Question: Good evening,
the aim is to have a mainwindow (created without Designer but by coding) with three sections next to each other:
1. a list of data points (vector)
2. statistics about the data points
3. a graphical summary (histogram)of the data
I have started to create my own widget do draw a diagram (just a line for test purposes so far).
However, while the tableview widget is shown, the widget (instance of class ) is not shown (should be a third vertical column).
A very similar problem in Stackoverflow gave me some direction. But while it helped me to display the widget with the table, I did not figure out how to show my custom widget.
<URL>
I have also checked literature (Summerfield and Qt4 Hui Entwicklung mit C++ by Jurgen Wolff), but they only have examples with only one central widget.
'''
#include "mainwindow.h"
#include <QApplication>
#include <QDebug>
MainWindow::MainWindow(QMainWindow *parent, Qt::WindowFlags flags) : QMainWindow(parent, flags)
{
mainWidget = new QWidget(this);
setCentralWidget(mainWidget);
tableWidget = new QTableWidget(mainWidget); // QTableWidget to display the data vector
//...
// here comes code to fill the table...
//...
// result labels
lbl_sampleSize = new QLabel("sample size");
lbl_meanValue = new QLabel("mean");
lbl_sigma = new QLabel("sigma");
lbl_andersonDarling = new QLabel("Anderson Darling");
lbl_pValue = new QLabel("p-value for Anderson-Darling");
rightLayout = new QVBoxLayout(); // a vertical layout to contain labels
rightLayout->addWidget(lbl_sampleSize);
rightLayout->addWidget(lbl_meanValue);
rightLayout->addWidget(lbl_sigma);
rightLayout->addWidget(lbl_andersonDarling);
rightLayout->addWidget(lbl_pValue);
rightLayout->addStretch();
//diagram
diagram = new Histogram(mainWidget);
mainLayout = new QHBoxLayout(mainWidget);
mainLayout->addWidget(tableWidget,0);
mainLayout->addLayout(rightLayout,0);
mainLayout->addWidget(diagram, 0);
//mainWidget->setLayout(mainLayout);
}
'''
screenshot:

remark:
with this code
'''
//diagram
diagram = new Histogram();
mainLayout = new QHBoxLayout(mainWidget);
mainLayout->addWidget(tableWidget,0);
mainLayout->addLayout(rightLayout,0);
//mainLayout->addWidget(diagram, 0);
//mainWidget->setLayout(mainLayout);
diagram->show();
'''
I was able to create a separate Widget with the test diagram.
(removed the parent information and called diagram->show())
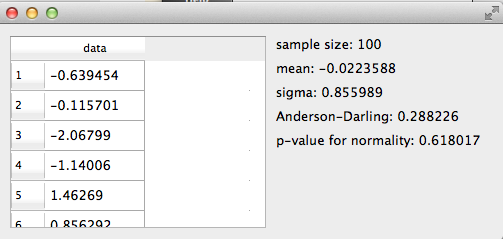
Answer: Just set the minimum size (<URL>:
'''
diagram->setMinimumSize(100, 100);
'''
More control over the widget sizing can be achieved through its <URL>.